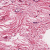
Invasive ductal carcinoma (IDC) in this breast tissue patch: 0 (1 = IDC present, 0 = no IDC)